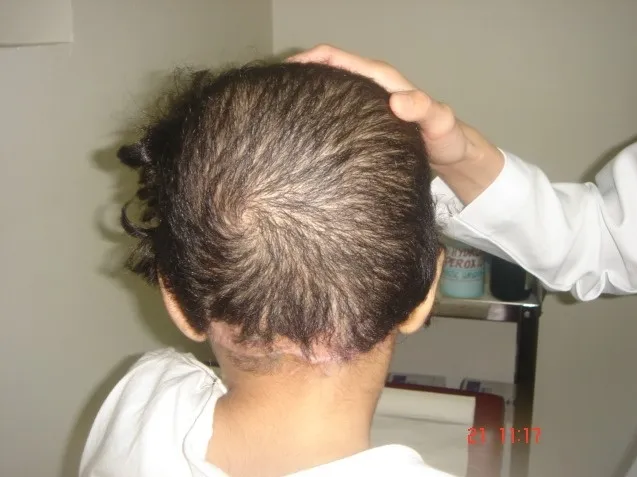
Picture shows good hair growth in the occipital region 3 months after the last procedure.
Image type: medical_photograph (other_medical_photograph)